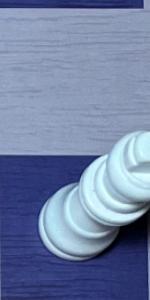
Label: King_White